Question: I was wondering if it was faster if you had all your html in plain-text html file or in a PHP file which will load your html from database.
In case one the client will ask the page which will be sent immediately without the need for database interaction. In case two PHP has to load data from database and then convert them to objects and then it will be filled in the html file and that will be sent back to the host.
It looks like the first option is the fastest option. Mention that in both cases the dynamic HTML will be generated by PHP, which is also loaded through the database.
I am making a testing environment where I can test this. I will test this myself and I will upload results when I have them.
As far as I know Joomla loads the entire HTML document from database. Now when I want to make a CMS myself I want my webpages to load fast. In my opinion Joomla sucks and so my question remains:
Which is faster plain html or stored html from database?
I see that my question is generating a lot of emotions. I will add some more value to my question.
1. Am I testing this myself:"Yes of-course, I am not a lazy basted which is not prepared to seek for answers myself"
2. Then why are you asking:"I am interested in you opinion. It would be stupid to think that I can find all the answers by myself. Also there are a lot of programmers with the experience to know this so why don't ask"
3. In all cases the HTML is managed by a CMS. The idea is that the cms has to be fast in a really hybrid way. So it does not matter if you have a small website or a big website, if you have a website with actual dynamic contents or content which will be the same for a couple of years.
4. I see that in the comments people say that there is no performance issue or that it is so small it does not count. My question is:"Does it really not matter? Plain-text file or generating form database"
5. Caching? Ok, I will take a look into caching.
I have done some testing and this are the results. To me they occur strange and I can't make sense of it. I have used google chrome to store webpages of geensteil, tweakers.nl and stackoverflow (this page), google.com. Then I inspect the page with chromes inspect-tools and use the network button to see what I am loading. Then I copy the HTML and I put it into mysql myisam and I load it with PHP. I wrote down the results inside an excel file.
These are my testing results:

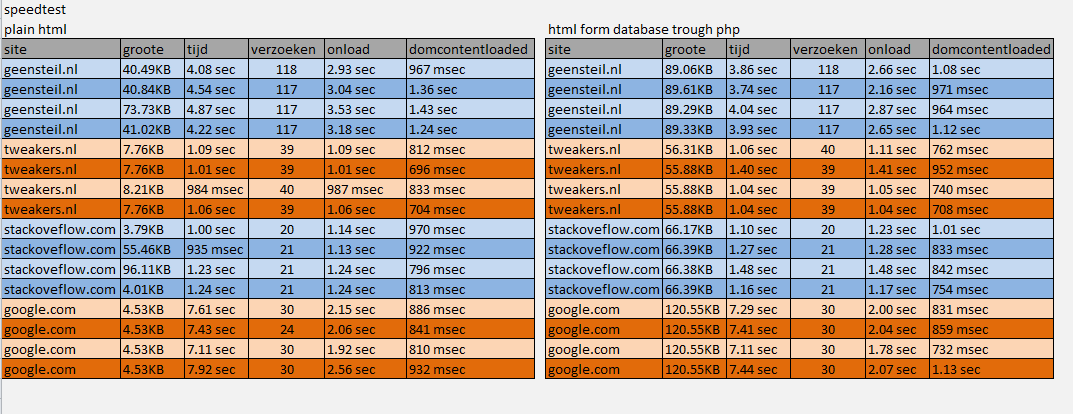
Answer: Briefly:
- It takes time to do the handshaking between the server and the database plus the scripting ie. connect, query, return results, render results to page via script.
Whereas
- You're accessing the file directly so it'd be as if it was already embedded in a page, the only time would be to execute the code.
However, unless you're on a seriously slow and perhaps shared server you shouldn't really notice the difference. Joomla, is quite a demanding CMS in my opinion an it's not that great if you just want to put up a few pages. If you're after something simple, try reading a few tutorials and coding one yourself. This should get you started
1. http://www.1stwebdesigner.com/tutorials/creating-your-own-cms-1/
2. http://css-tricks.com/php-for-beginners-building-your-first-simple-cms/